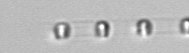
Label: Skeletonema